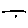
Label: line